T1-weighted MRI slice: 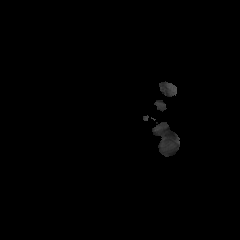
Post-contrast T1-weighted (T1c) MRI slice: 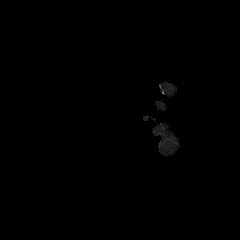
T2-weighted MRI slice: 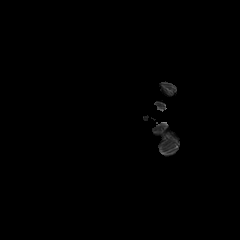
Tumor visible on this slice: no